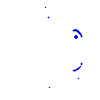
Particle: pion